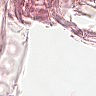
Metastatic tissue present: no